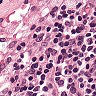
Metastatic tissue present: no